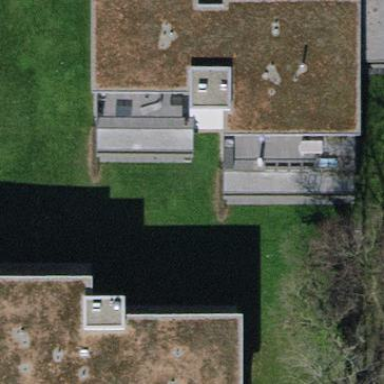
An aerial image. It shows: Apartment building with rooftop covered in plants.